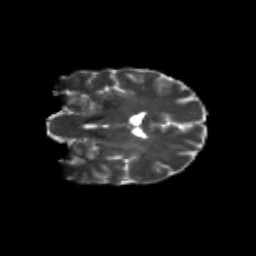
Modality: T2w
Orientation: coronal
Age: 52
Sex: male
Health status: healthy
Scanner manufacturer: siemens
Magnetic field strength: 3 T
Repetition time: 10.8 s
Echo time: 0.082 s